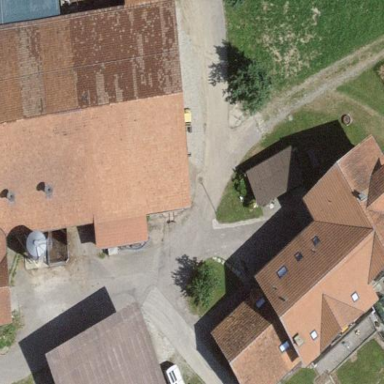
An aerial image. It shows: Farmyard area.